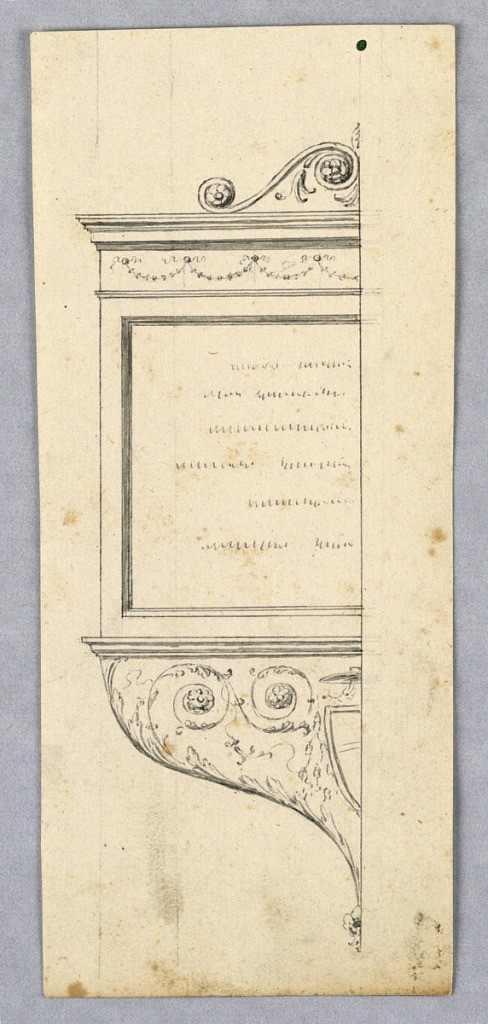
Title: Project for a Tablet
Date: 1825–1830
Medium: Pen and brush with black ink on off-white laid paper
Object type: Drawing
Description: Vertical rectangle showing left half of a tablet with inscription. In the center below is an escutcheon of an archbishop.